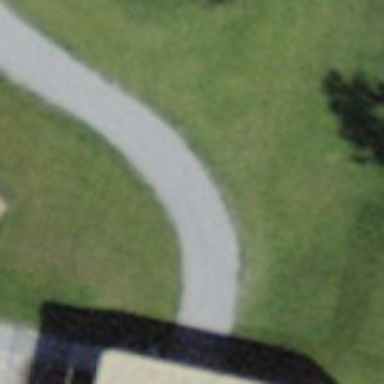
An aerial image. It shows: Path with fine gravel surface.